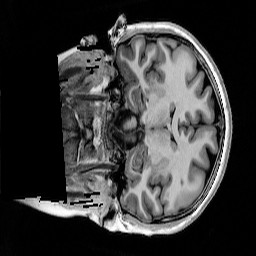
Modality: T1w
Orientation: coronal
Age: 31
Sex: female
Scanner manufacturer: siemens
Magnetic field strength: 3 T
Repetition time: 4 s
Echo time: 0.00289 s